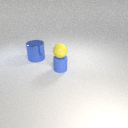
large blue metal cylinder to the left of small blue rubber cylinder